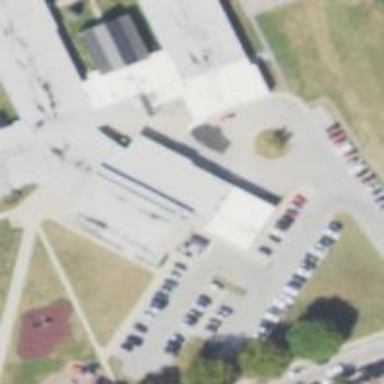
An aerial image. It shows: School.